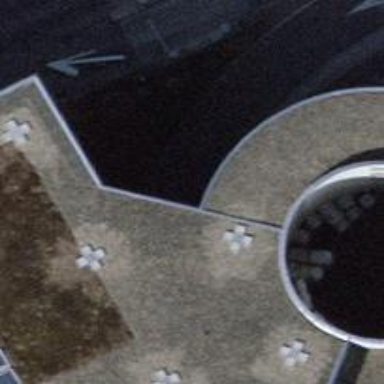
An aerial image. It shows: Multi-storey parking entrance.